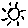
Label: sun